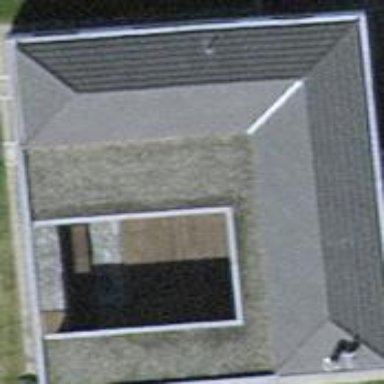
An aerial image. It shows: Bungalow.